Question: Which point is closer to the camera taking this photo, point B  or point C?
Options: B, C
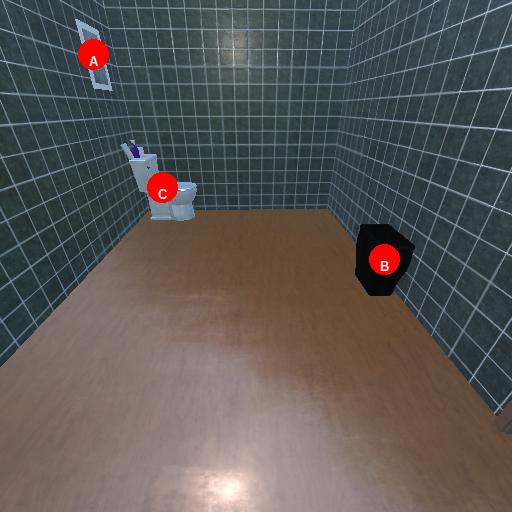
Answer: B